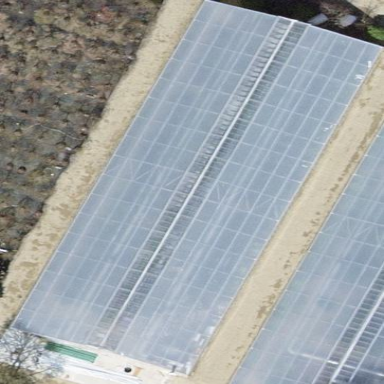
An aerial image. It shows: Greenhouse.